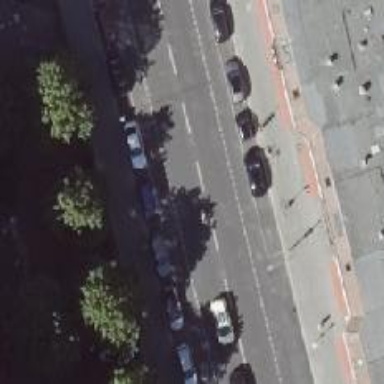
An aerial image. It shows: Secondary road with asphalt surface. It has cycle lane on both sides and parallel parking lanes on both sides.